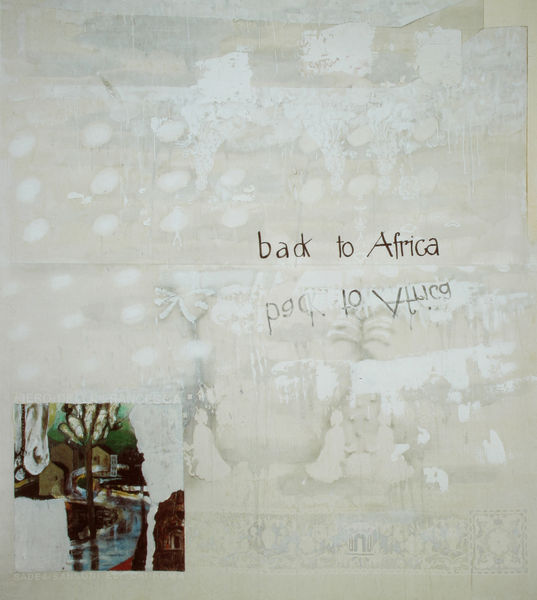
Titel: der Spiegel des Bewußtseins - back to africa
Künstler: Gerhard Hoehme
Standort: Düsseldorf
Institution: Gerhard und Magarete Hoehme-Stiftung
Schlagwörter: baum, blau, weiß, grün, ausschnitt, wand, bild, spiegelung, schrift, afrika, collage, links, kollage, back, wandbild, rezept, back to africa